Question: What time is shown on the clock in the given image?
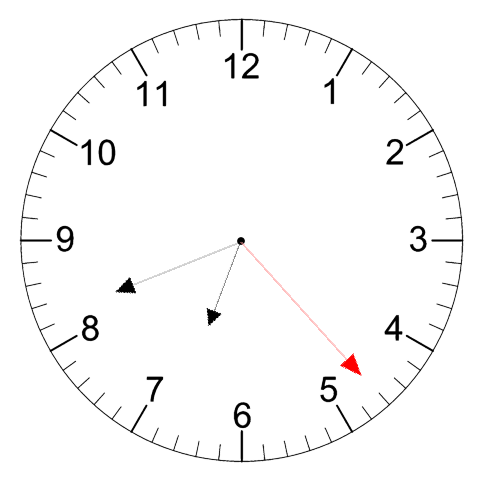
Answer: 06:41:23